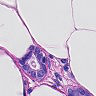
Metastatic tissue present: yes